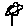
Label: flower